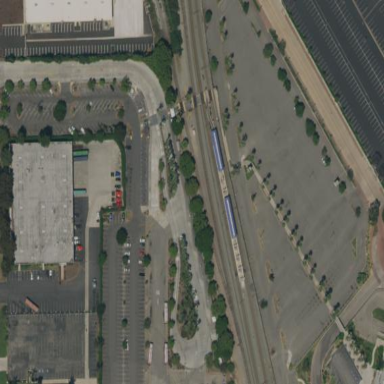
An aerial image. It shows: Bus station serving as public transport station.